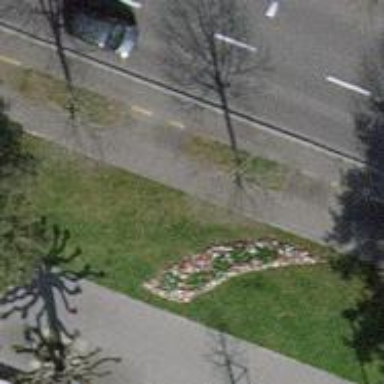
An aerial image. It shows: Avenue of trees.